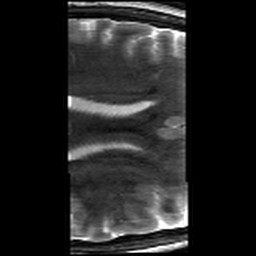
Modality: T2w
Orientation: axial
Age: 28
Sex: male
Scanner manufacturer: siemens
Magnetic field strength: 3 T
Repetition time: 8.02 s
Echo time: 0.08 s